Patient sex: M
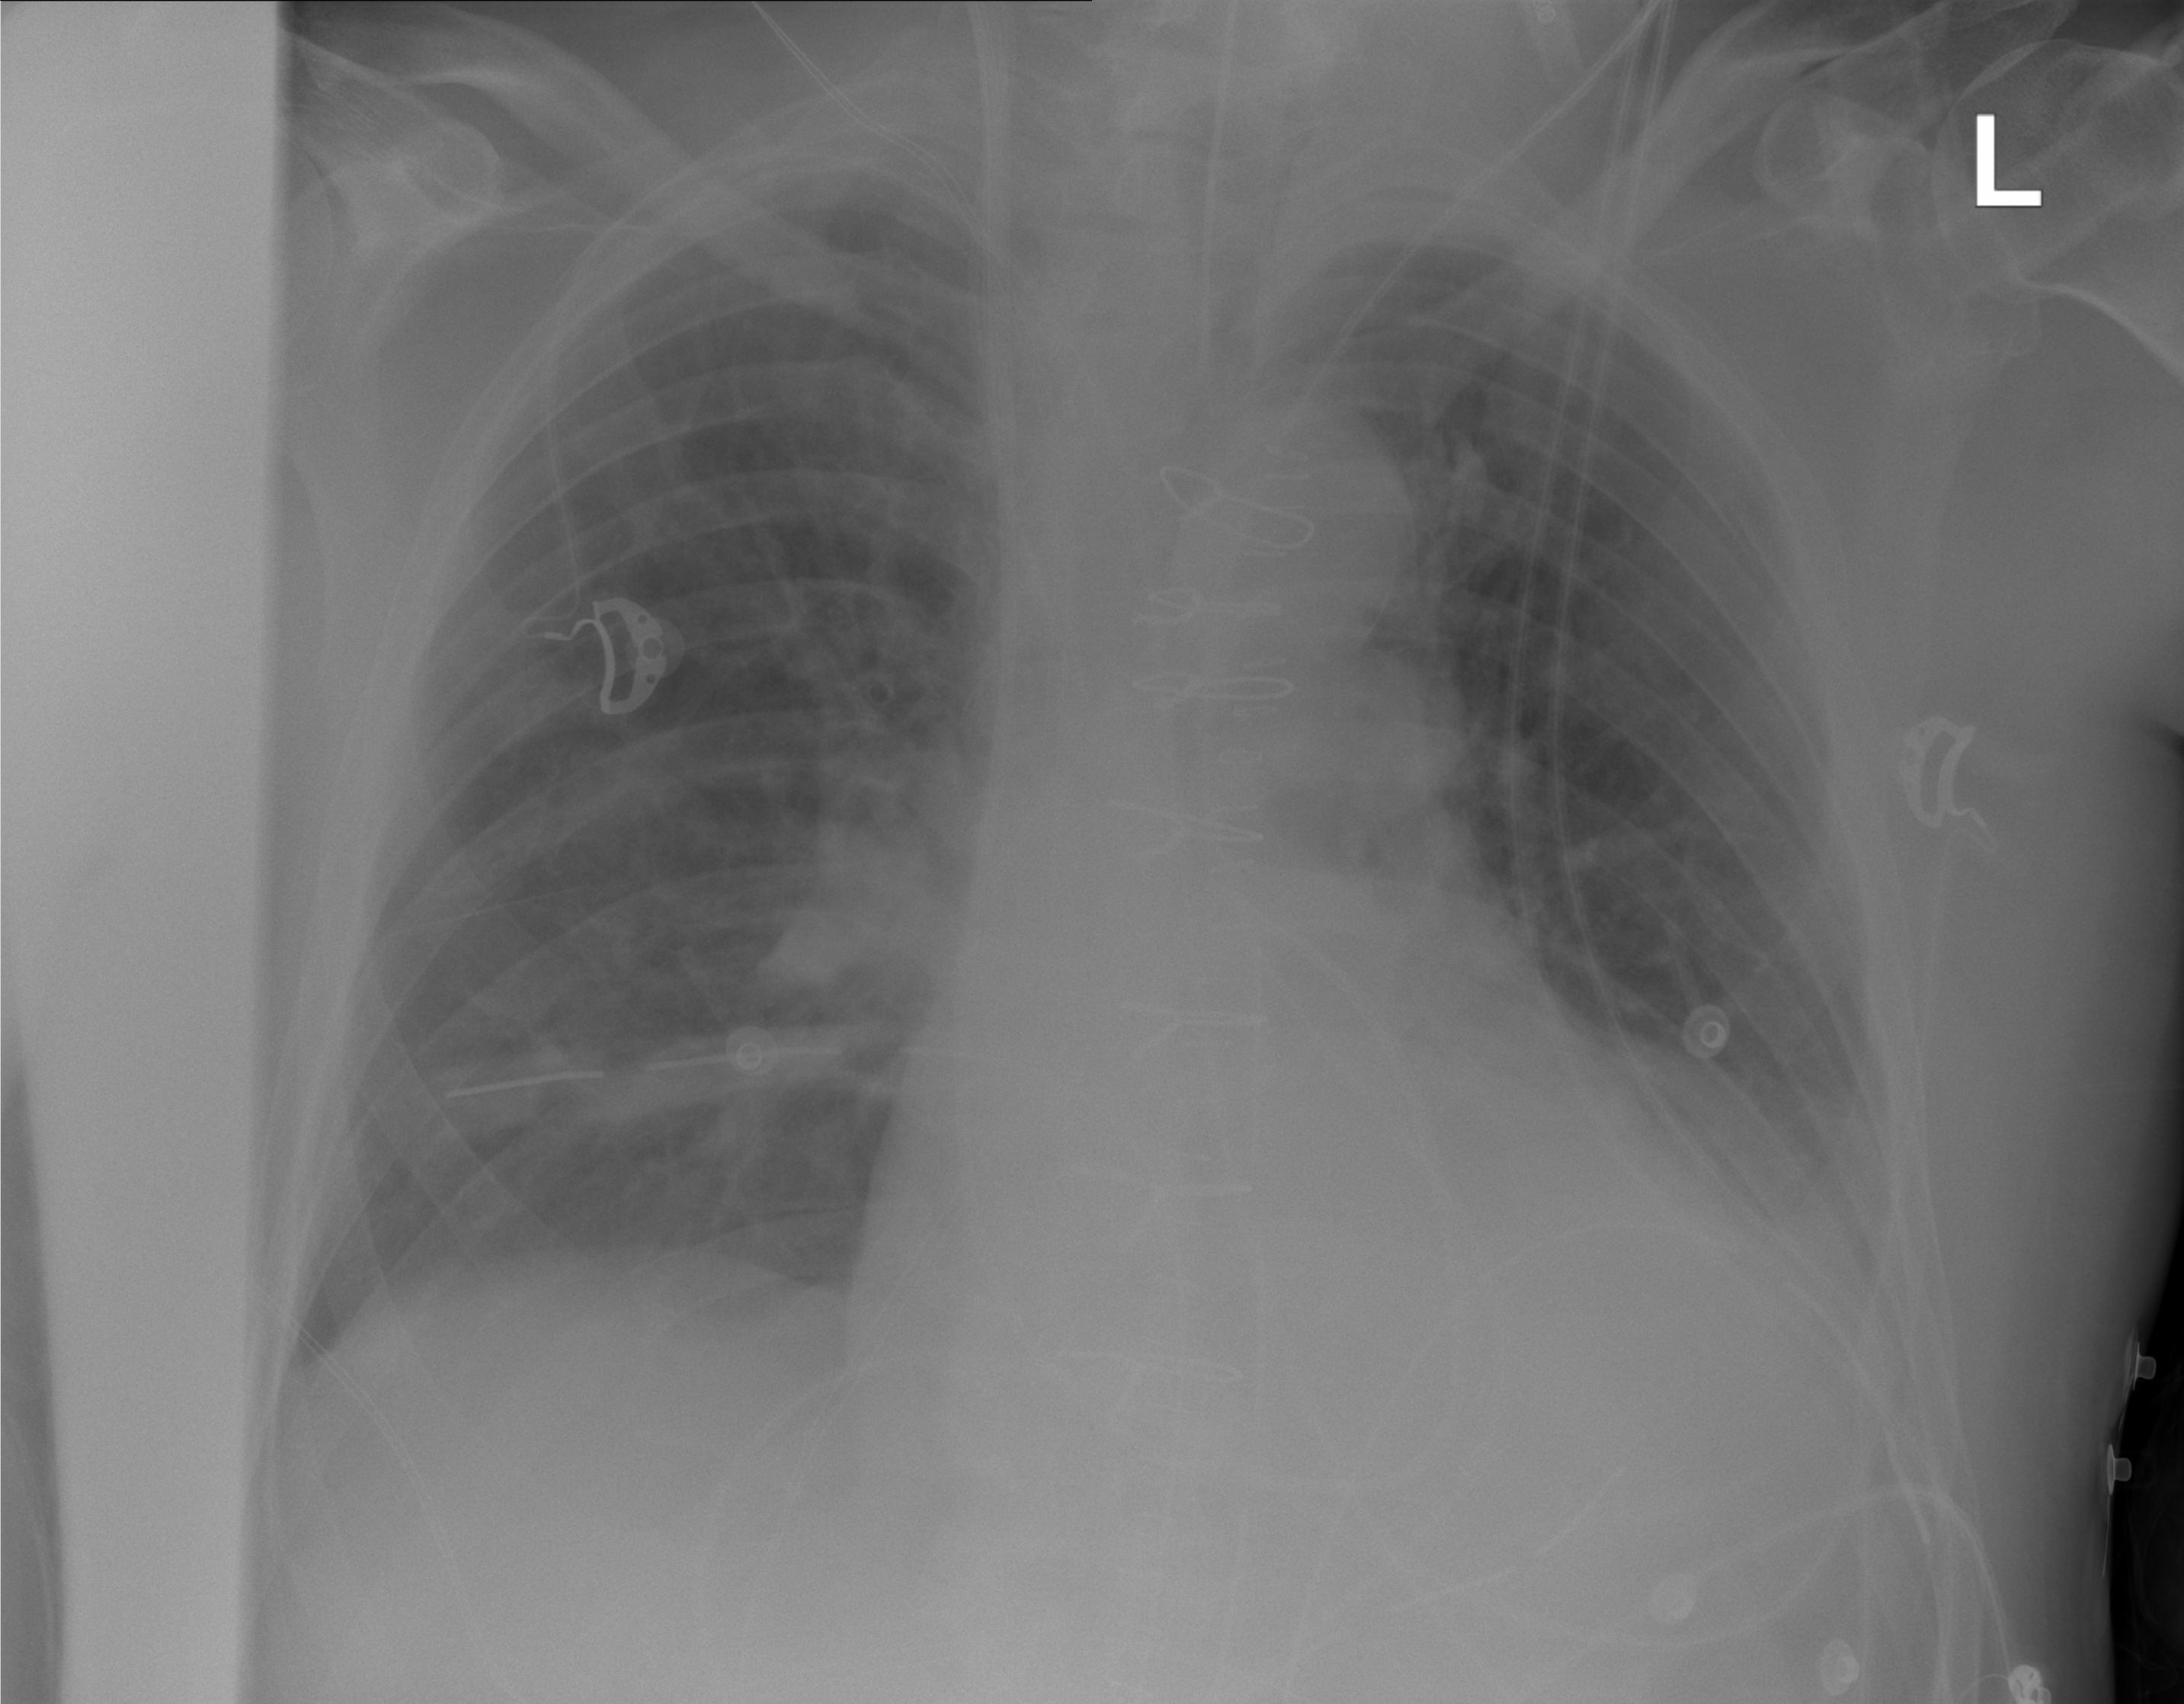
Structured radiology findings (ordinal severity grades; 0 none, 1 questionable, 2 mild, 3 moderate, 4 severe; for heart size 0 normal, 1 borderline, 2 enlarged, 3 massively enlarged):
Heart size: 2
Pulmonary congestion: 1
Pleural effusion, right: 1
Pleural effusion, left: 1
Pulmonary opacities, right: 0
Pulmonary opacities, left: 0
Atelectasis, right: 2
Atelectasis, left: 2